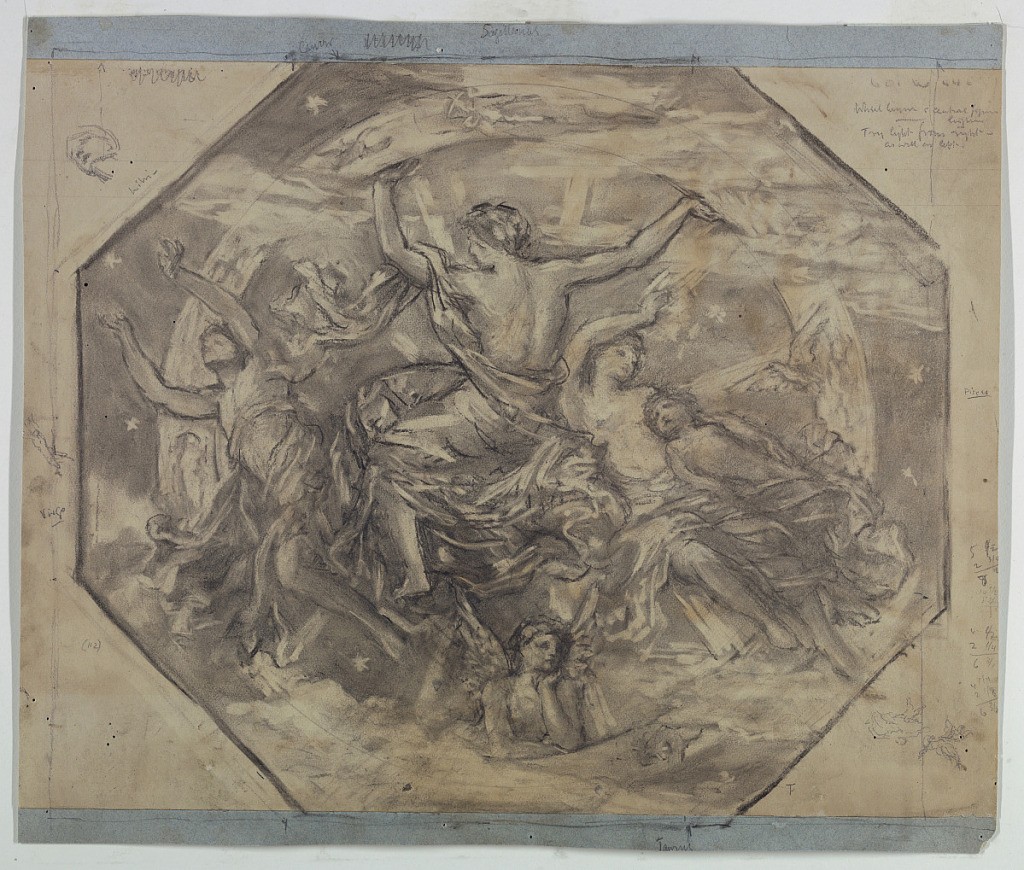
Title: Study for "Zodiac"
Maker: Francis Augustus Lathrop, American, 1849–1909
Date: ca. 1894
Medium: Charcoal, brush and wash, graphite on paper
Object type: Drawing
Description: Sketch of figures in loose garments within a wheel.